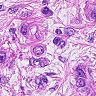
Metastatic tissue present: yes